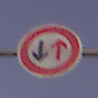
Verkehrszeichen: VorrangDesGegenverkehrs
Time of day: Dawn
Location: Outdoor (RoadRail)
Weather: Clear
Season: NotSpecified
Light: Natural